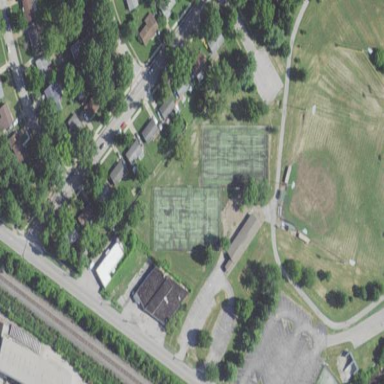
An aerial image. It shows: Tennis court in leisure pitch.